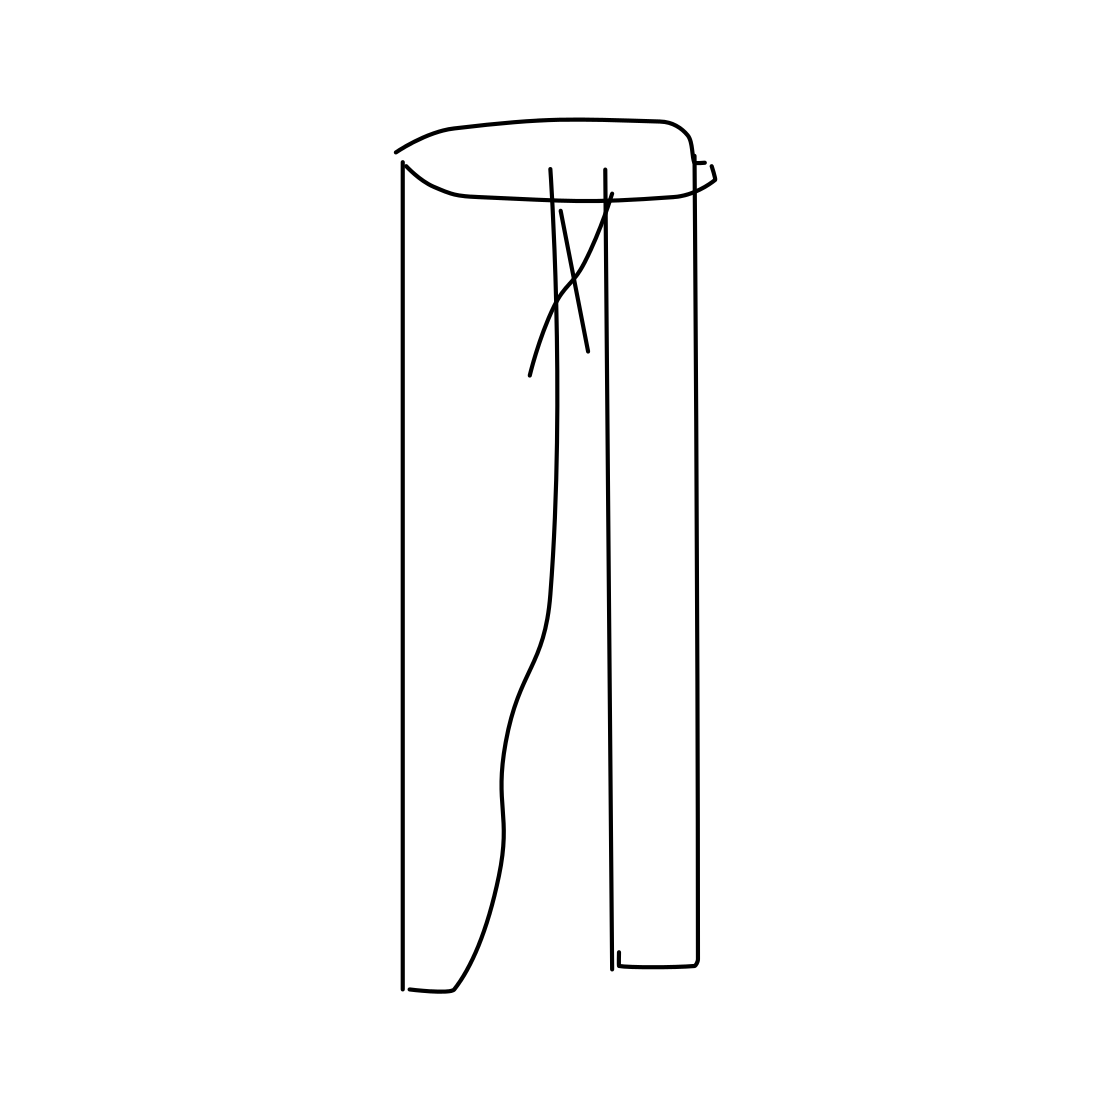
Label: trousers